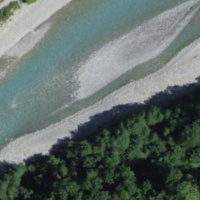
EUNIS habitat code: 15
Species observed at this site:
Anguis fragilis
Helix pomatia